Question: I have an android project written in Scala and java using sbt 0.12.4. When I try to load it by sbt, I get an error:
'''
$ sbt
[info] Loading project definition from /Users/alex/Documents/projects/android/test2/my_project/project
[error] java.lang.NumberFormatException: For input string: "android-4"
[error] Use 'last' for the full log.
Project loading failed: (r)etry, (q)uit, (l)ast, or (i)gnore?
'''
I searched for the string 'android-4' but didn't find anything similar to it at all. And no other clues either.
How do I find out where the error is? Or rather, how do I debug it?
'last' doesn't help:
'''
Project loading failed: (r)etry, (q)uit, (l)ast, or (i)gnore? last
[info] Loading project definition from /Users/alex/Documents/projects/android/test2/my_project/project
[debug] Running task... Cancelable: false, check cycles: false
[debug]
[debug] Initial source changes:
[debug] removed:Set()
[debug] added: Set()
[debug] modified: Set()
[debug] Removed products: Set()
[debug] Modified external sources: Set()
[debug] Modified binary dependencies: Set()
[debug] Initial directly invalidated sources: Set()
[debug]
[debug] Sources indirectly invalidated by:
[debug] product: Set()
[debug] binary dep: Set()
[debug] external source: Set()
[debug] All initially invalidated sources: Set()
[debug] Copy resource mappings:
[debug]
java.lang.NumberFormatException: For input string: "android-4"
at java.lang.NumberFormatException.forInputString(NumberFormatException.java:48)
at java.lang.Integer.parseInt(Integer.java:449)
at java.lang.Integer.parseInt(Integer.java:499)
at scala.collection.immutable.StringLike$class.toInt(StringLike.scala:231)
at scala.collection.immutable.StringOps.toInt(StringOps.scala:31)
at sbtandroid.AndroidPath$$anonfun$sbtandroid$AndroidPath$$determineBuildToolsVersion$2$$anonfun$2.apply(AndroidPath.scala:22)
at sbtandroid.AndroidPath$$anonfun$sbtandroid$AndroidPath$$determineBuildToolsVersion$2$$anonfun$2.apply(AndroidPath.scala:22)
at scala.collection.TraversableLike$$anonfun$map$1.apply(TraversableLike.scala:233)
at scala.collection.TraversableLike$$anonfun$map$1.apply(TraversableLike.scala:233)
at scala.collection.IndexedSeqOptimized$class.foreach(IndexedSeqOptimized.scala:34)
at scala.collection.mutable.ArrayOps.foreach(ArrayOps.scala:38)
at scala.collection.TraversableLike$class.map(TraversableLike.scala:233)
at scala.collection.mutable.ArrayOps.map(ArrayOps.scala:38)
at sbtandroid.AndroidPath$$anonfun$sbtandroid$AndroidPath$$determineBuildToolsVersion$2.apply(AndroidPath.scala:22)
at sbtandroid.AndroidPath$$anonfun$sbtandroid$AndroidPath$$determineBuildToolsVersion$2.apply(AndroidPath.scala:18)
at scala.collection.IndexedSeqOptimized$class.foldl(IndexedSeqOptimized.scala:52)
at scala.collection.IndexedSeqOptimized$class.reduceLeft(IndexedSeqOptimized.scala:69)
at scala.collection.mutable.ArrayOps.reduceLeft(ArrayOps.scala:38)
at sbtandroid.AndroidPath$.sbtandroid$AndroidPath$$determineBuildToolsVersion(AndroidPath.scala:18)
at sbtandroid.AndroidPath$$anonfun$settings$5.apply(AndroidPath.scala:40)
at sbtandroid.AndroidPath$$anonfun$settings$5.apply(AndroidPath.scala:40)
at scala.Function1$$anonfun$compose$1.apply(Function1.scala:49)
at scala.Function1$$anonfun$compose$1.apply(Function1.scala:49)
at sbt.EvaluateSettings$$anonfun$sbt$EvaluateSettings$$single$1.apply(INode.scala:159)
at sbt.EvaluateSettings$$anonfun$sbt$EvaluateSettings$$single$1.apply(INode.scala:159)
at sbt.EvaluateSettings$MixedNode.evaluate0(INode.scala:177)
at sbt.EvaluateSettings$INode.evaluate(INode.scala:132)
at sbt.EvaluateSettings$$anonfun$sbt$EvaluateSettings$$submitEvaluate$1.apply$mcV$sp(INode.scala:64)
at sbt.EvaluateSettings.sbt$EvaluateSettings$$run0(INode.scala:73)
at sbt.EvaluateSettings$$anon$3.run(INode.scala:69)
at java.util.concurrent.ThreadPoolExecutor$Worker.runTask(ThreadPoolExecutor.java:895)
at java.util.concurrent.ThreadPoolExecutor$Worker.run(ThreadPoolExecutor.java:918)
at java.lang.Thread.run(Thread.java:695)
[error] java.lang.NumberFormatException: For input string: "android-4"
[error] Use 'last' for the full log.
Project loading failed: (r)etry, (q)uit, (l)ast, or (i)gnore?
'''
UPDATE:

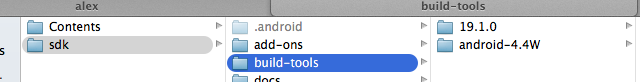
Answer: The stack trace you get when you use last mentions 'AndroidPath.scala:22' so I'd check the source of tha. The message of the exception says that the string 'android-4' is not a number, so something in the android sbt plugin you are using thinks that a string containing that should contain only digits.
Search through your build config (and maybe project directories) after the string 'android-4' and replace it with something that is a number and see if that helps.
If that does not help: Look at the sources of the android plugin at the specified line to see what it is doing and you may figure it out (I couldn't as I don't know what plugin and version of it you are using). You could also start sbt in debug mode and add a breakpoint in the 'AndroidPath' sources.